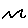
Label: zigzag